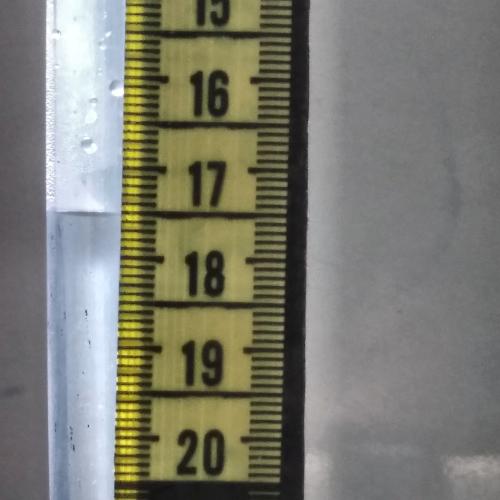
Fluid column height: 17.5 cm